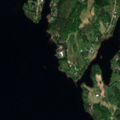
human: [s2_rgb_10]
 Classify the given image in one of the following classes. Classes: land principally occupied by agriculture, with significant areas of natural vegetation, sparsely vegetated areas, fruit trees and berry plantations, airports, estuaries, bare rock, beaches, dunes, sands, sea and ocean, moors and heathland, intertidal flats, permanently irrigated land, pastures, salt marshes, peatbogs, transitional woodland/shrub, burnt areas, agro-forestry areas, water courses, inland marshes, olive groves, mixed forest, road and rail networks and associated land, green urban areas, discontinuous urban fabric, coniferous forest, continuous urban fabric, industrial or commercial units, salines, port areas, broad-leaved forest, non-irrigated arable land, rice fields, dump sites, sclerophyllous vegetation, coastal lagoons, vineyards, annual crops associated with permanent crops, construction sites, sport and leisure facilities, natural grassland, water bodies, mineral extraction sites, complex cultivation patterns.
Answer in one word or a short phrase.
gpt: coniferous forest, mixed forest, water bodies